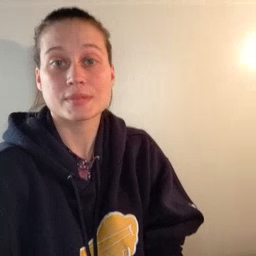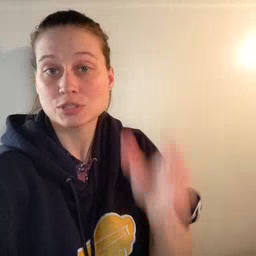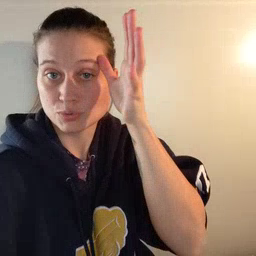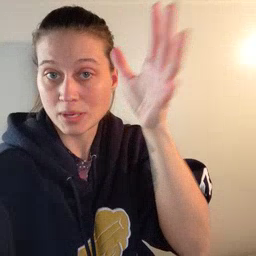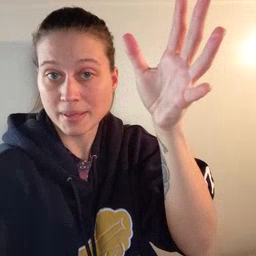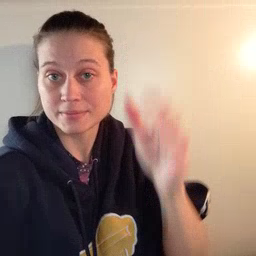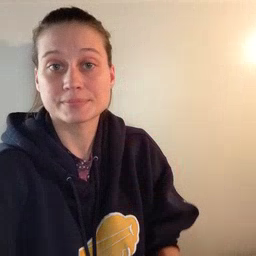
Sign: grandpa